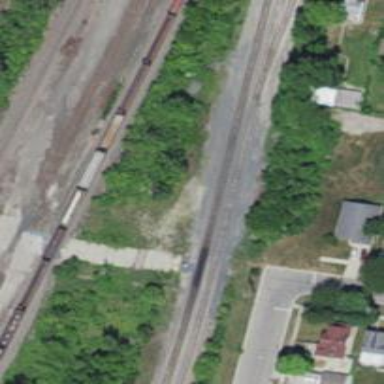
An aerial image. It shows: Railway siding for service.